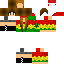
A female human skin with medium skin, wearing brown long hair dressed in a green tshirt and black shorts, featuring a closed mouth.